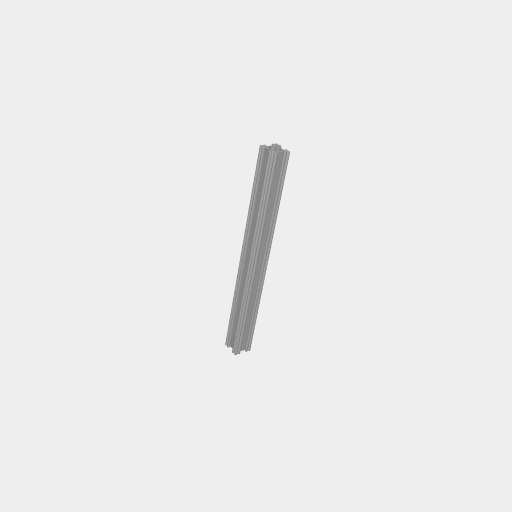
Part: GoRAIL264